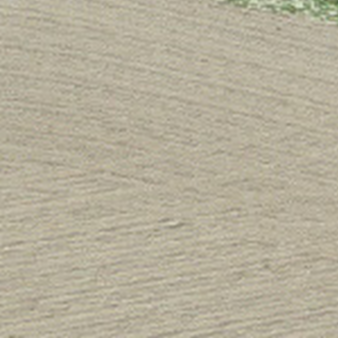
Label: other